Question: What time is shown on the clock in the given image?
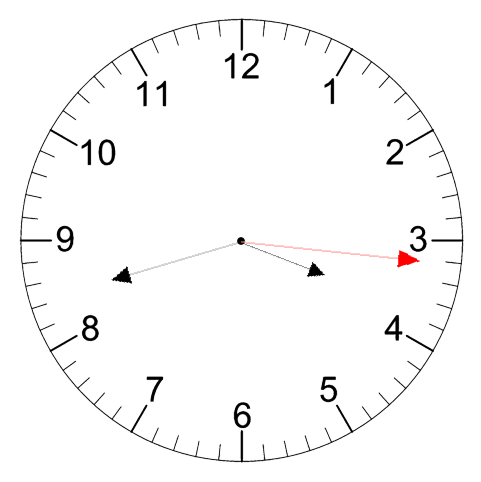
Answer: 03:42:16